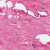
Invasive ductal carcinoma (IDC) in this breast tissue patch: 0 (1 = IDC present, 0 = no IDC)